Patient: sex M, age 63
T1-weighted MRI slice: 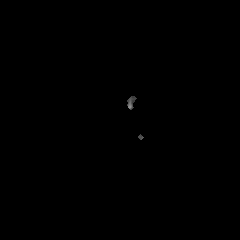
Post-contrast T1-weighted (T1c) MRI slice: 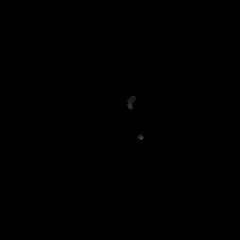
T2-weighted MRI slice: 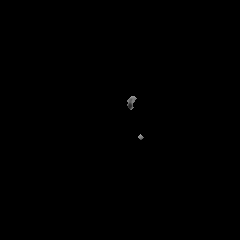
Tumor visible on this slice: no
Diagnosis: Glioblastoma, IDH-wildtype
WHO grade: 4